Question: for below data set can anyone provide me the redshift query please
'''
0 object
1 object
2 float64
3 float64
4 object
5 object
dtype: object
'''
the query that i have tried is
'''
CREATE TABLE 'promos_zivame' (SKU varchar(max), Category_id varchar(max) NOT NULL, price int(max), specialPrice int(max), sizes varchar(MAX), offer varchar(MAX), Date_Time TIMESTAMP(max))
'''
The error im getting this error
Error encountered: Load into table 'promos_zivame' failed. Check 'stl_load_errors' system table for details.
The data present in those objects are

<URL>
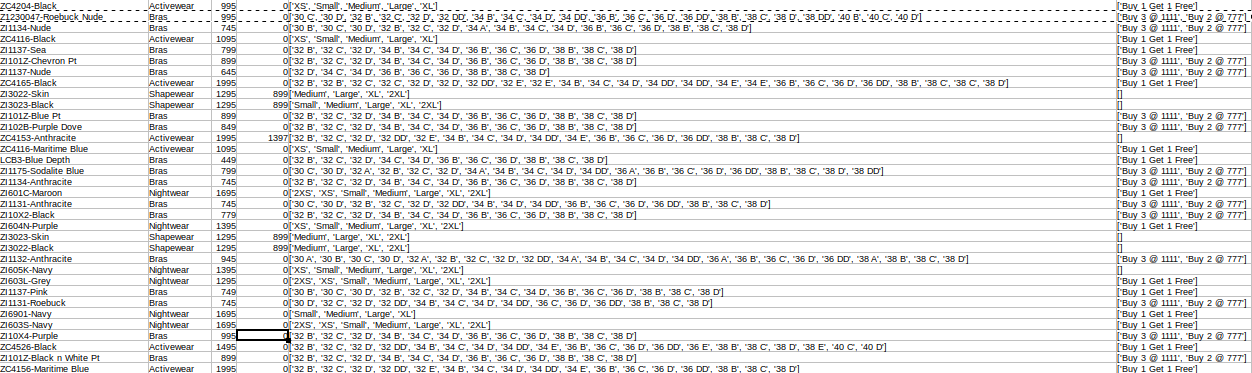
Answer: Try this.
'''
CREATE TABLE 'promos_zivame' (
SKU varchar(max),
Category_id varchar(max) NOT NULL,
price INTEGER,
specialPrice INTEGER,
sizes varchar(MAX),
offer varchar(MAX),
Date_Time TIMESTAMP)
'''
'INT' and 'TIMESTAMP' doesn't take 'MAX' arguments.